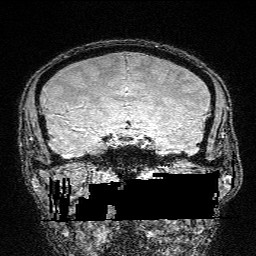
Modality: FLASH
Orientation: sagittal
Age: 30
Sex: male